Question: I'm training a neural network with backpropagation algorithm and this is the chart of Overall Errors:

( I'm calculating Overall error by this formula : <URL>
I have used Power Trendline and after calculations, I saw that if epoches = 13000 => overall error = 0.2
Isn't this too high?
Is this chart normal? Seems that the training process will take too long... Right? What should I do? Isn't there any faster way?
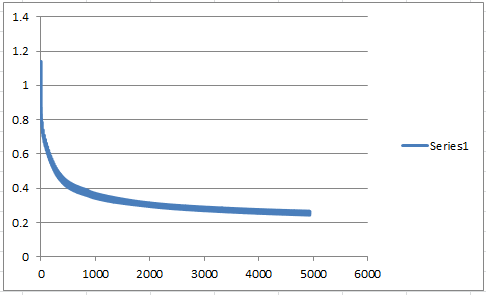
Answer: So you are using a ANN with 200 input nodes with 10-12 hidden nodes in the hidden layer, what activation function are you using if any for your hidden layer and output layer?
Is this a standard back propagation training algorithm and what training function are you using?
Each type of training function will affect the speed of training and in some cases its ability to generalise, you don't want to train against your data such that your neural network is only good for your training data.
So ideally you want decent training data that could be a sub sample of your real data say 15%.
You could training your data using conjugate gradient based algorithm:
<URL>
this will train your network quickly.
10-12 nodes may not be ideal for your data, you can try changing the number in blocks of 5 or add another layer, in general more layers will improve the ability of your network to classify your problem but will increase the computational complexity and hence slow down the training.
Presumably these 10-12 nodes are 'features' you are trying to classify?
If so, you may wish to normalise them, so rescale each to between 0 and 1 or -1 to 1 depending on your activation function (e.g. tan sigmoidal will produce values in range -1 to +1):
<URL>
You may also train a neural network to identify the ideal number of nodes you should have in your hidden layer.